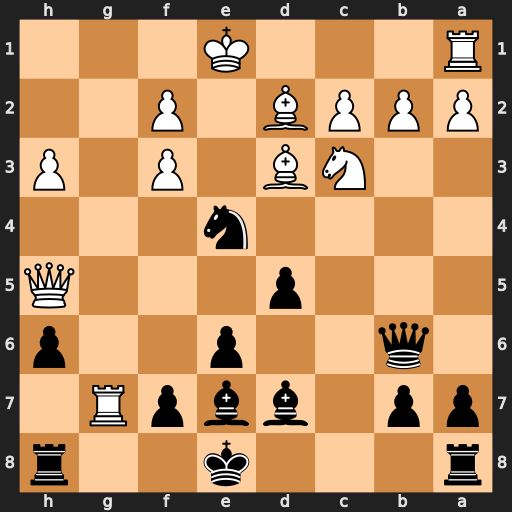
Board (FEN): r3k2r/pp1bbpR1/1q2p2p/3p3Q/4n3/2NB1P1P/PPPB1P2/R3K3
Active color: b
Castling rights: Qkq
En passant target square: -
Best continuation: Qxf2+ Kd1 Qxd2#